Question: In My Java/Android Music Player,Need a feature to set/change album art in an music file,didint get any api/libraries till now,please help me to do this feature,thanks,i will appreciate all the valid answers
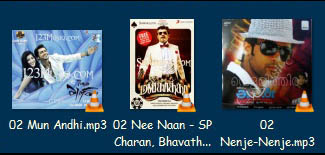
Answer: You're gonna need to use some API that lets you get music-related data. I can think of echonest: <URL> That lets you grab album art.